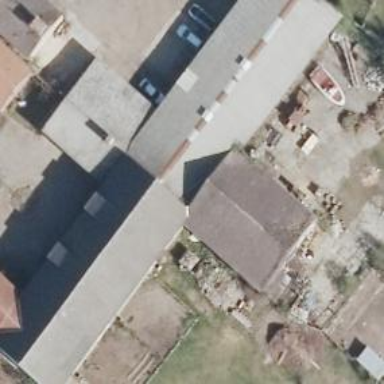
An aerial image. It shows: Shed building.